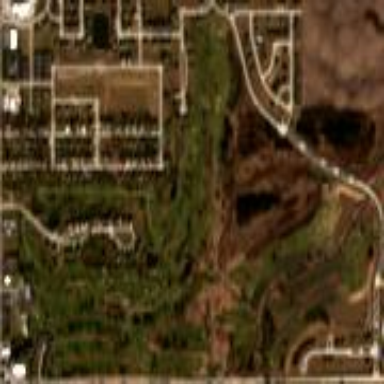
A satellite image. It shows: Golf course surrounded by greenery.